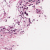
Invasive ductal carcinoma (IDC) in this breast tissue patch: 1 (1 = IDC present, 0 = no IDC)